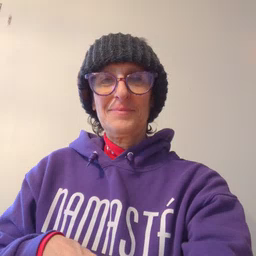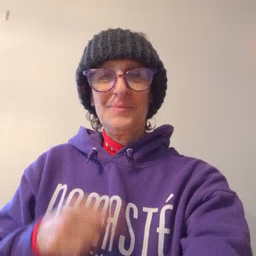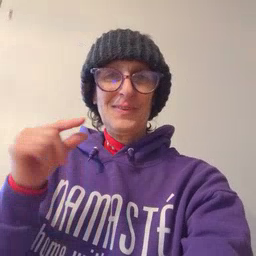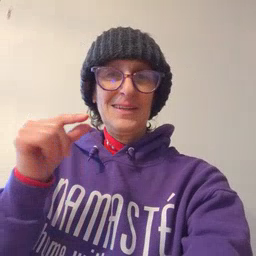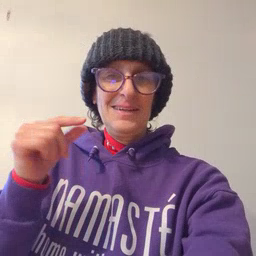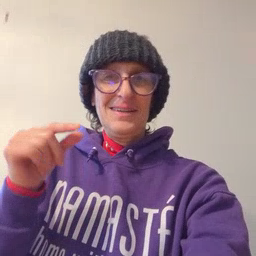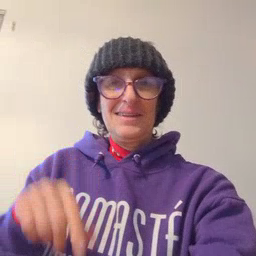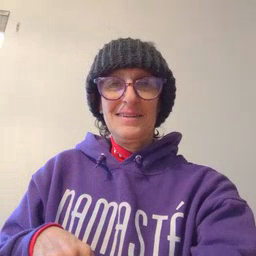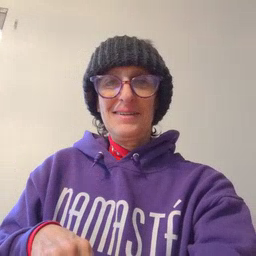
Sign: green